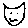
Label: cat